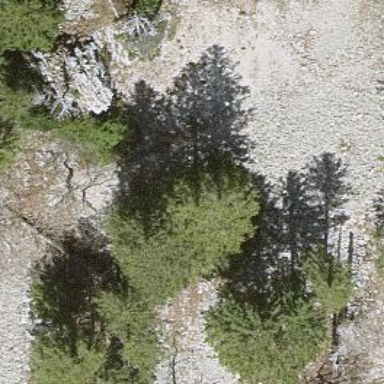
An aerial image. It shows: Single tag "natural: tree."